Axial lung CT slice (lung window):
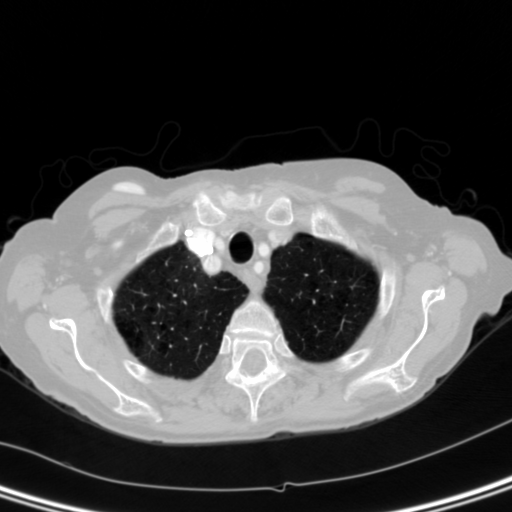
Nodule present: no